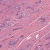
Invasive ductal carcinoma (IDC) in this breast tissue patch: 1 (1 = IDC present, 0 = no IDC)